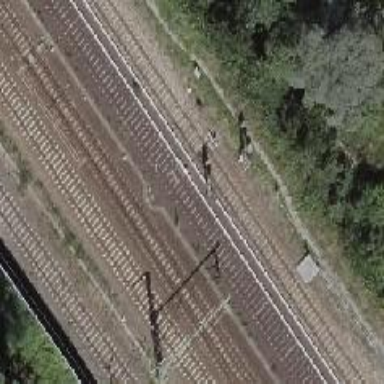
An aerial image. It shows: Railway signal.